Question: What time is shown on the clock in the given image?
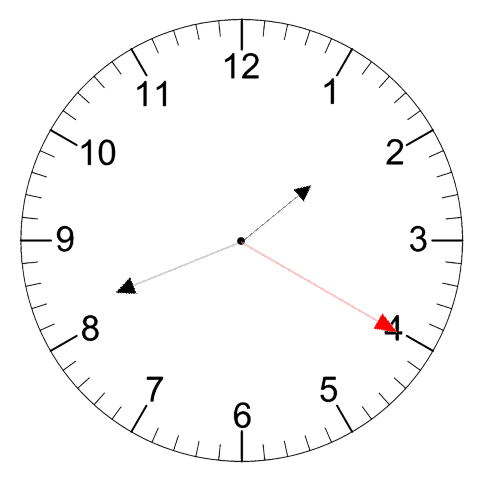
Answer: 01:41:20